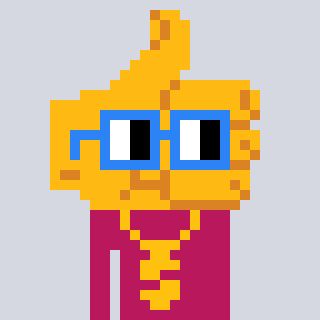
a pixel art character with square blue glasses, a thumbsup-shaped head and a darkpink-colored body on a cool background